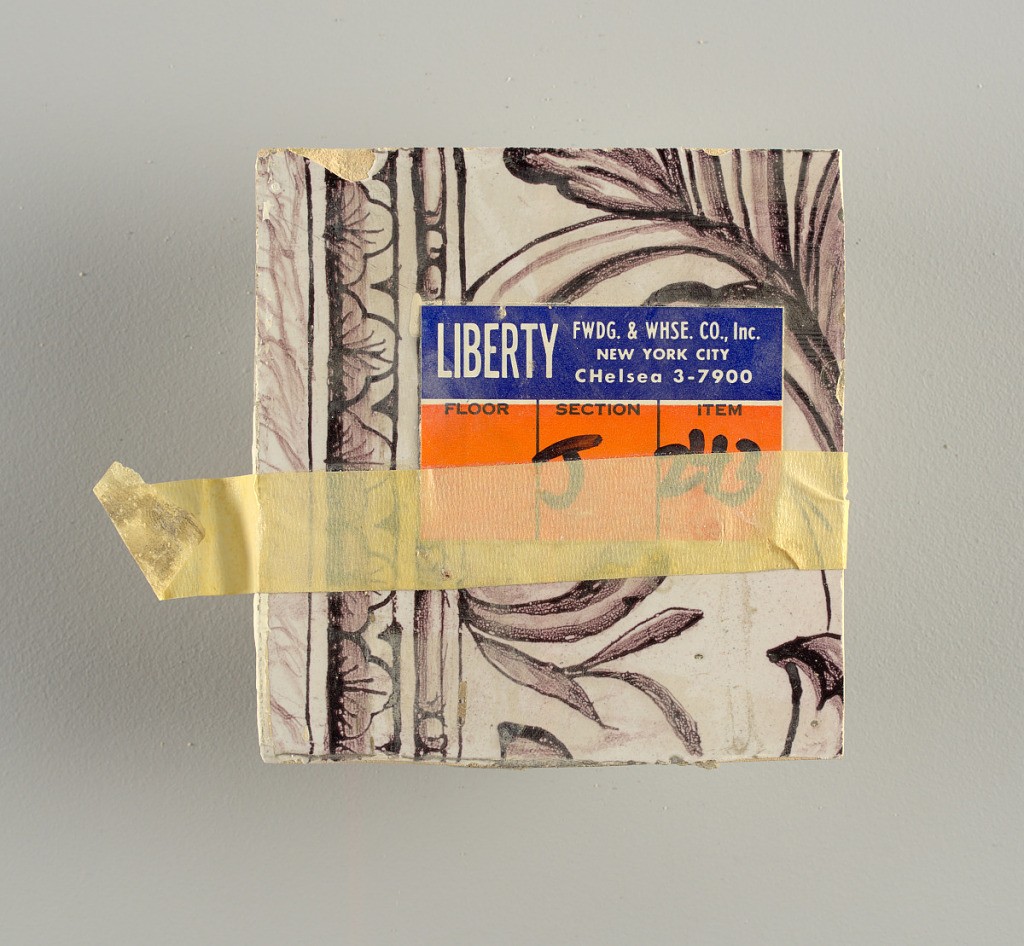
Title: Wall facing
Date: ca. 1725
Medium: tin-glazed earthenware, underglaze
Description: Two vertical rectangles, twenty-three tiles high.  A) Nine tiles wide at top; seven tiles wide at bottom.  B) Ten and one-half tiles wide.

Arabesque design of foliage.  A) with centered figure of Justice under a canopy.  B) with centered urn.